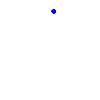
Particle: pion